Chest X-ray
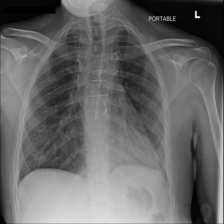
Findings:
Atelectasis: negative
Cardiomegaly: negative
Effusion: negative
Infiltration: negative
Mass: negative
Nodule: negative
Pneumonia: negative
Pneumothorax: negative
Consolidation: negative
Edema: negative
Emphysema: negative
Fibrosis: negative
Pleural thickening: negative
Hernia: negative